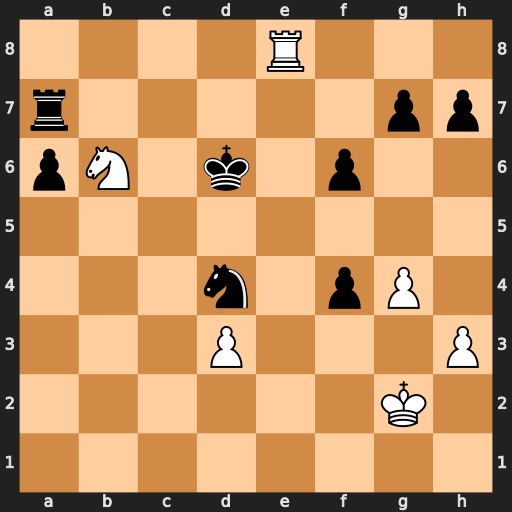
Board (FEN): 4R3/r5pp/pN1k1p2/8/3n1pP1/3P3P/6K1/8
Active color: w
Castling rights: -
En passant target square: -
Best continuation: Nc8+ Kd7 Re7+ Kxc8 Rxa7